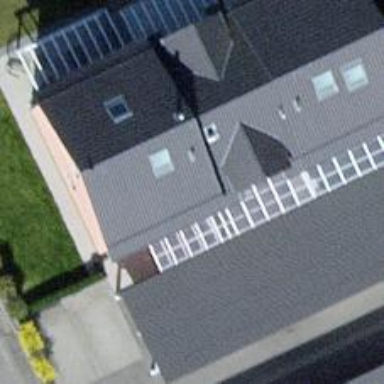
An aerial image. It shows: View of roof of building.